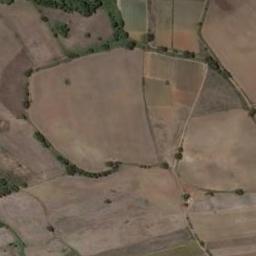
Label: rectangular_farmland